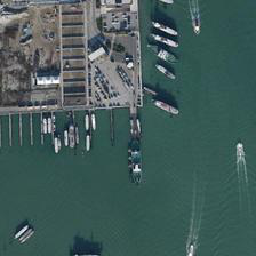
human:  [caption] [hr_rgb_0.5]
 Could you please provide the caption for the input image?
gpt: the boats are of different sizes, and the water is dark green .

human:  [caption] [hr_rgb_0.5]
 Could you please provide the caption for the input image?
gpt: Many white ships docked on the harbor.

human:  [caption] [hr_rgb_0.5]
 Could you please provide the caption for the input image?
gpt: Some of the boats are near the docks with cars.

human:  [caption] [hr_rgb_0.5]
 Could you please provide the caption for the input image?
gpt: Some boats are near the pier by car.

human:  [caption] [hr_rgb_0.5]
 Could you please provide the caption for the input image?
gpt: Many white ships call at the port, some are blue.